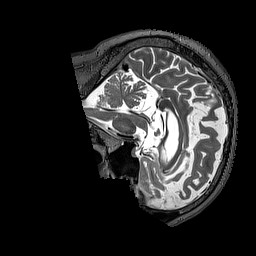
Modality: T2w
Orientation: sagittal
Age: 56
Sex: male
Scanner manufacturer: siemens
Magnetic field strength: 3 T
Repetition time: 3.2 s
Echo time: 0.567 s